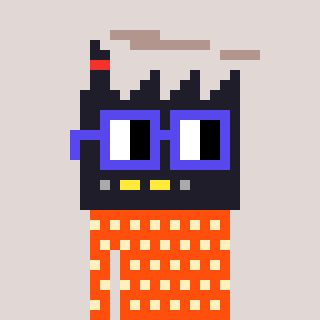
a pixel art character with square blue glasses, a factory-shaped head and a orange-colored body on a warm background